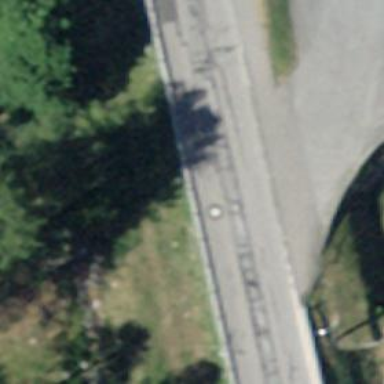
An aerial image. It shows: Tertiary road with asphalt surface.